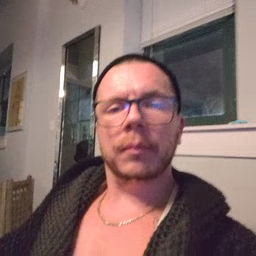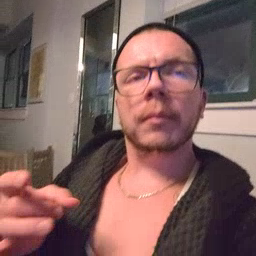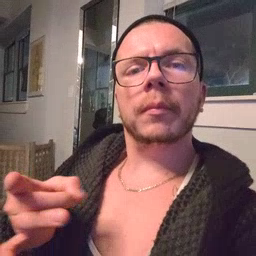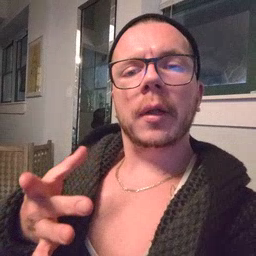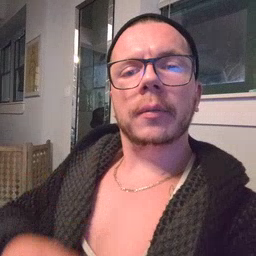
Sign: hate